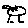
Label: bird